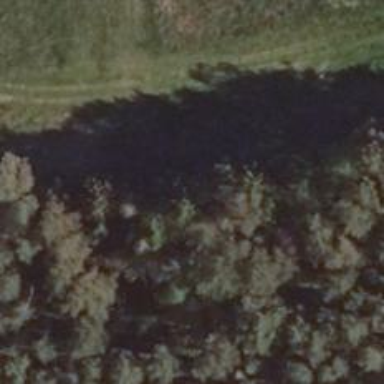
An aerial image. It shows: Hunting stand.